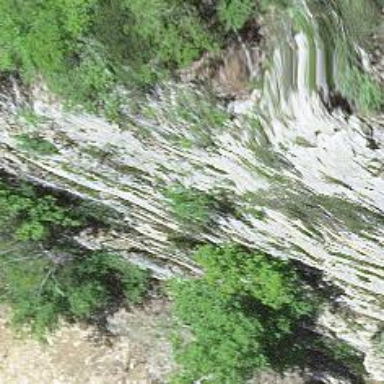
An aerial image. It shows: Natural cliff.